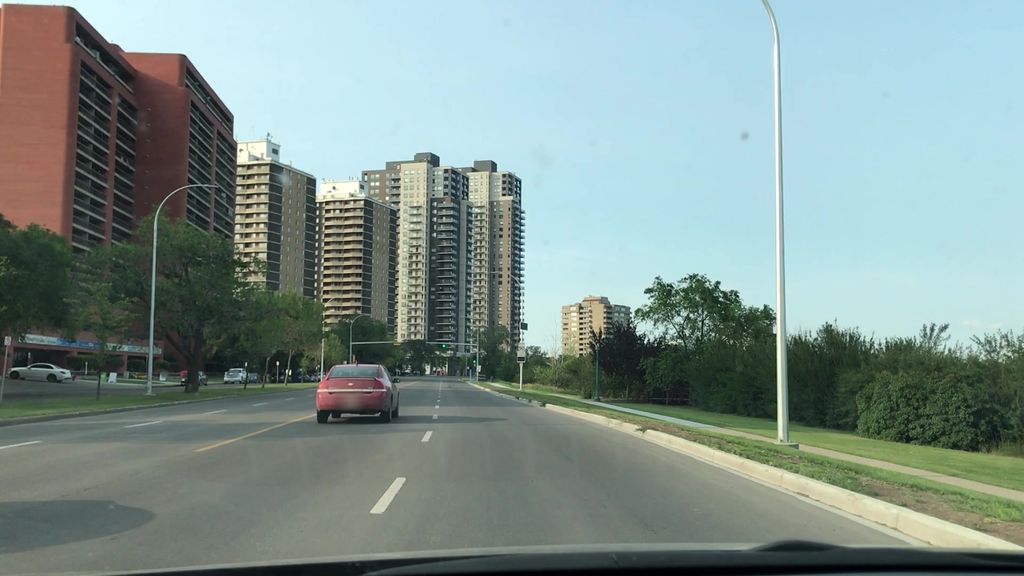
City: edmonton